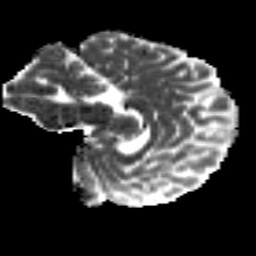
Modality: MD
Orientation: sagittal
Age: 19
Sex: female
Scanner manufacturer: siemens
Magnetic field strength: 3 T
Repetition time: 8.8 s
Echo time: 0.085 s